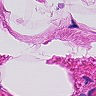
Metastatic tissue present: no